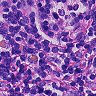
Metastatic tissue present: no